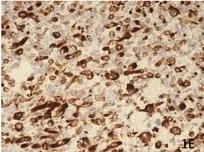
(E) Immunohistochemistry results revealed the expression of Desmin, which is considered a characteristic feature of RMS.
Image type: pathology (immunostaining)